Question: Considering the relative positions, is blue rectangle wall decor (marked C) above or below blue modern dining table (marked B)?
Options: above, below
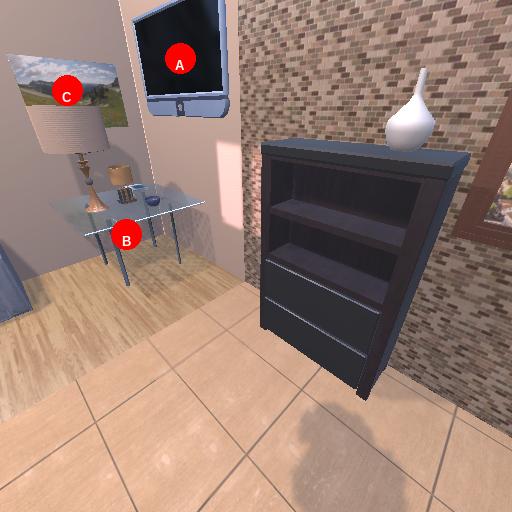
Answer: above